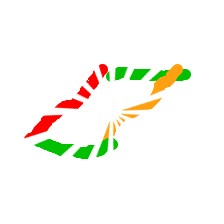
Shape: parallelogram